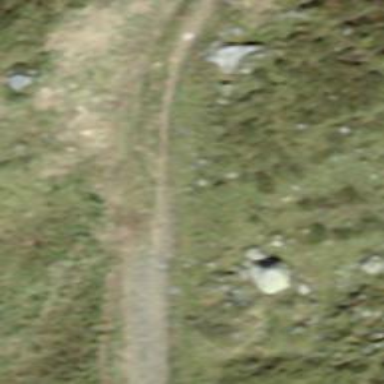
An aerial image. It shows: Gravel track with excellent visibility.